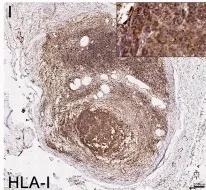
Analysis of C-MTS tissue. HLA class I +
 viable tumor cells were observed. Original magnification = 20X. Scale bars = 200 mum.
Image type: pathology (immunostaining)